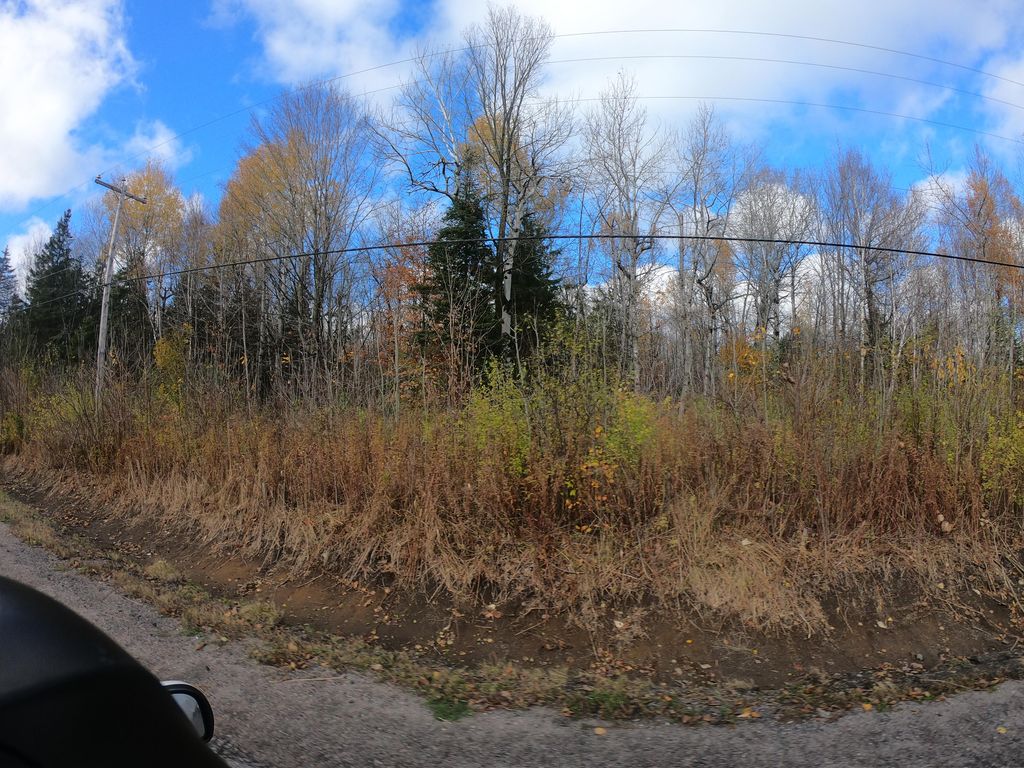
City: ottawa-gatineau